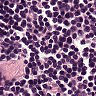
Metastatic tissue present: no